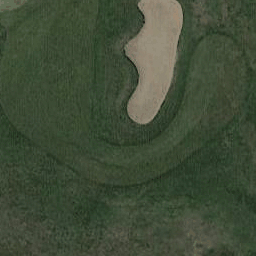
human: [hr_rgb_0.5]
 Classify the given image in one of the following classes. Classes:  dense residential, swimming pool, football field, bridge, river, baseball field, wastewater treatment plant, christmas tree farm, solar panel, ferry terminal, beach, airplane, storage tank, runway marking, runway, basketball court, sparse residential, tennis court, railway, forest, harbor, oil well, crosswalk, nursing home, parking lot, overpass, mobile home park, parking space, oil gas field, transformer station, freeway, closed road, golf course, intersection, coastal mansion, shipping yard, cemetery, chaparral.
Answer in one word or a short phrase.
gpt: golf course